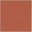
Piece: xx